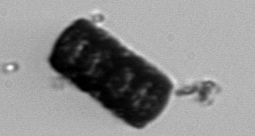
Label: Paralia_sulcata